Question: I was trying to align the two div and horizontally.
Here is the css:
'''
div.sec-head {
background-repeat: repeat-x;
border: 1px solid #AFAFAF;
font-family: arial;
font-size: 12px;
height: 24px;
}
.sec-filters {
float: right;
//margin-top: -20px;
padding-left: 10px;
padding-top: 4px;
}
.clear-float {
clear: both;
}
'''
The problem is the div on the right(sec-filters) lie below the left div sec-name. I am expecting the two div to align horizontally.
Here is the HTML:
'''
<div class="sec-head clear-float">
<div class="sec-name">Heading</div>
<div class="sec-filters">
<a href="#">1</a>
<a href="#">2</a>
<a href="#">3</a>
<a href="#">4</a>
</div>
</div>
'''
<URL>

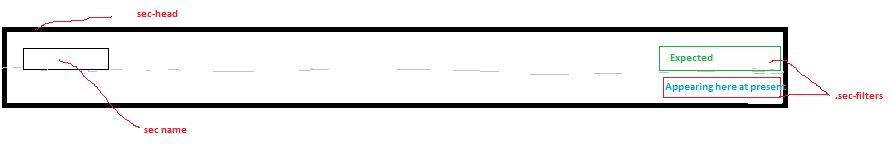
Answer: Use 'display:table' to parent and 'display:table-cell' to child divs:
<URL>